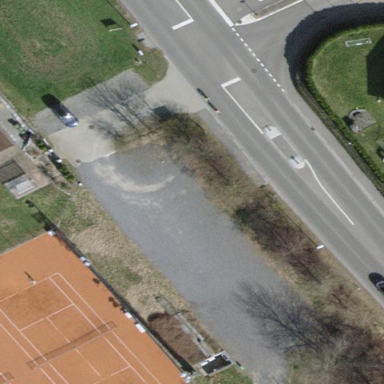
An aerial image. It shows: Parking area with surface.